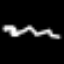
Label: squiggle